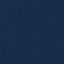
Land use / land cover class: SeaLake